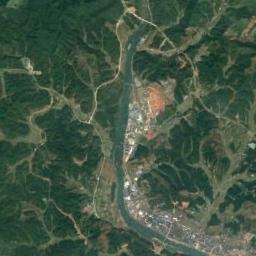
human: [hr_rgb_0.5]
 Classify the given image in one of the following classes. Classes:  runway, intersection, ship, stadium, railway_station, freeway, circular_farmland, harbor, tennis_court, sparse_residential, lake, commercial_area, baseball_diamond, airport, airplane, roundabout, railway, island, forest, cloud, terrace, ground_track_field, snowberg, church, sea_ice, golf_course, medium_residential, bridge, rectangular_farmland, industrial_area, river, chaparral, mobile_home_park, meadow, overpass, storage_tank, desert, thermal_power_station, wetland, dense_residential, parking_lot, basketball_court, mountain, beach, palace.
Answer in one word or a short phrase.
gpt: river